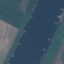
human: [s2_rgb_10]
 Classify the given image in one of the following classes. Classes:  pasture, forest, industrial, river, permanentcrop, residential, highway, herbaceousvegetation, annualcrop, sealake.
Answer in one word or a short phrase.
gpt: River